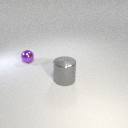
small purple metal sphere behind large gray metal cylinder